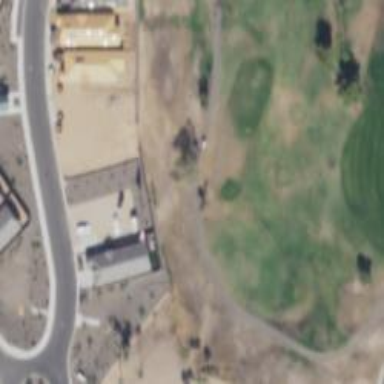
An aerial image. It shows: Path for golf carts.